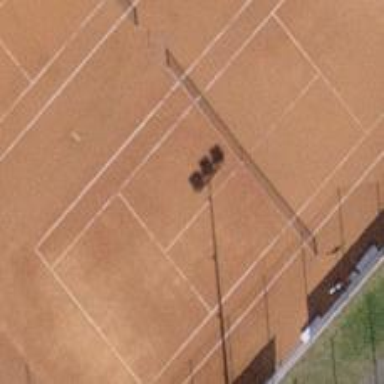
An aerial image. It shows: Clay tennis court in leisure land pitch.